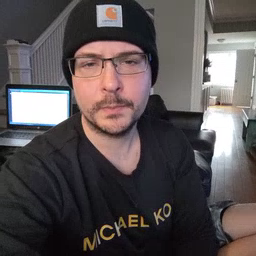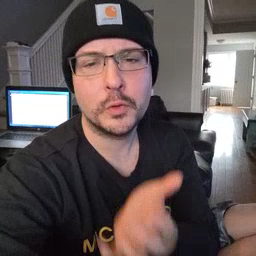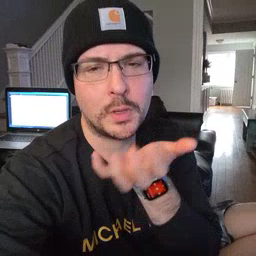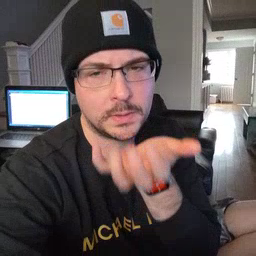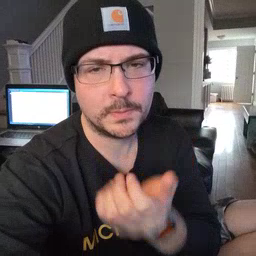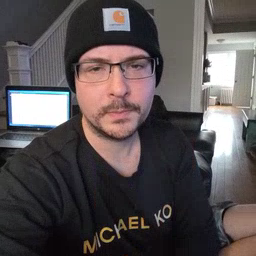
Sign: grass